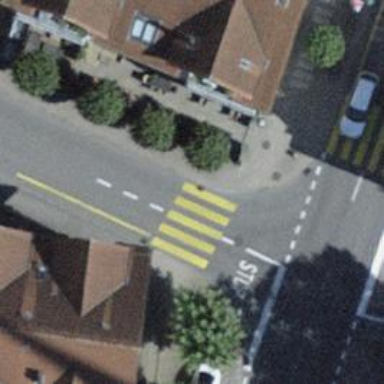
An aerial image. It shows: Uncontrolled zebra crossing with zebra markings.